Interaction volume radius: 5 \u00c5
Interaction volume height: 10 \u00c5
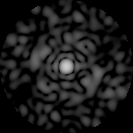
Disorder parameter: 0.9096